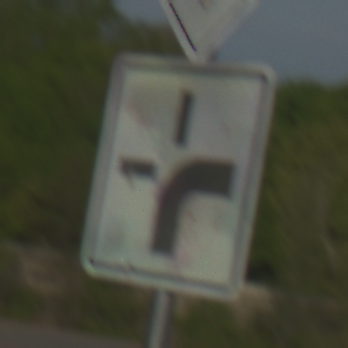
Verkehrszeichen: VerlaufVorfahrtsstrasse3
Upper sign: Vorfahrtsstrasse
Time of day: MorningAfternoon
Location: Outdoor (Suburban)
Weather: PartlyCloudy
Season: NotSpecified
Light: Natural